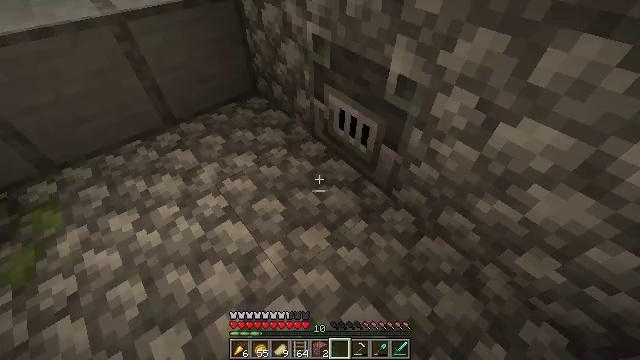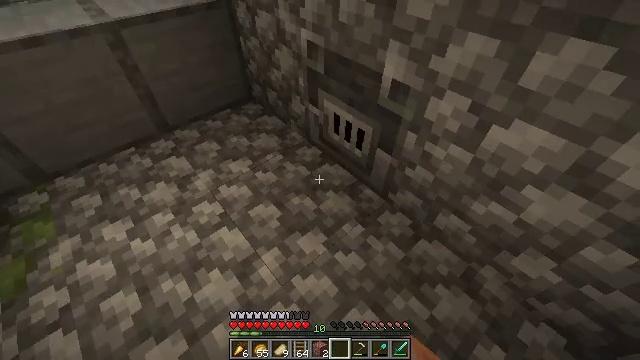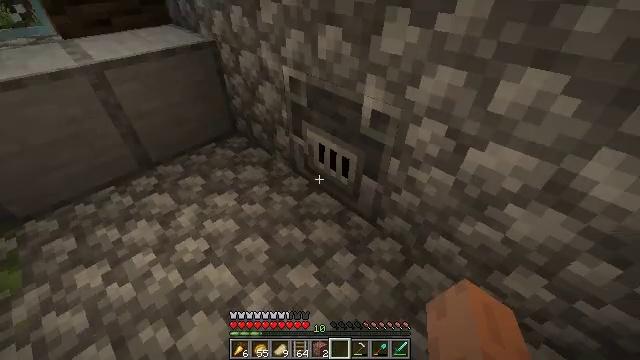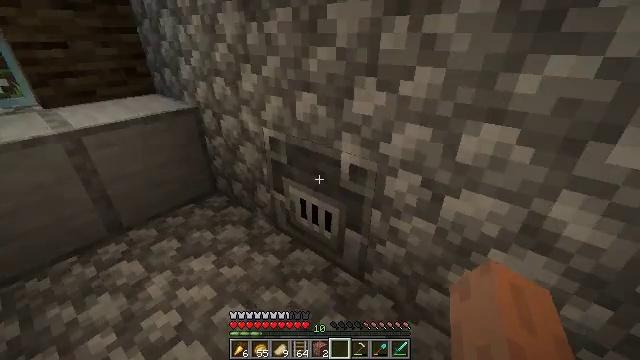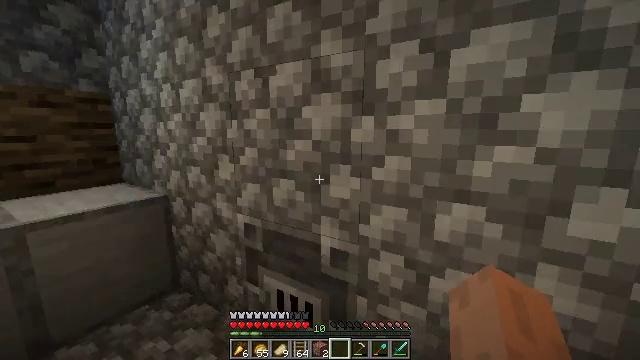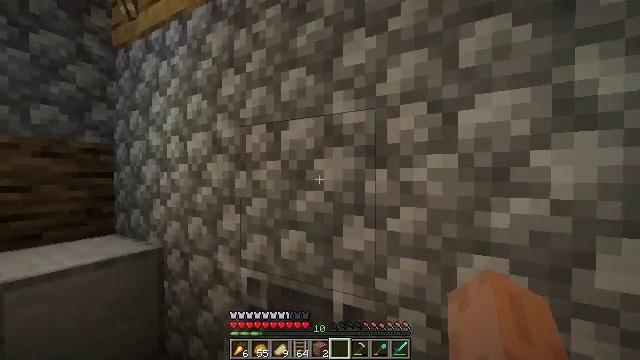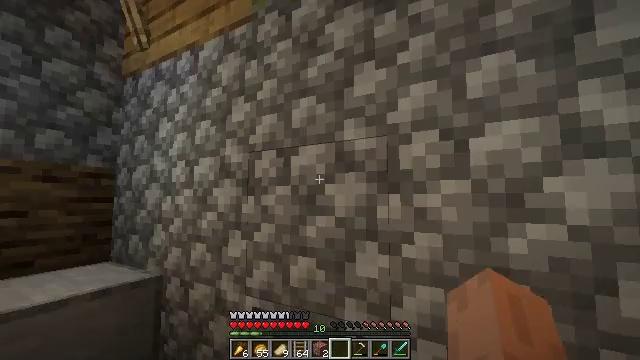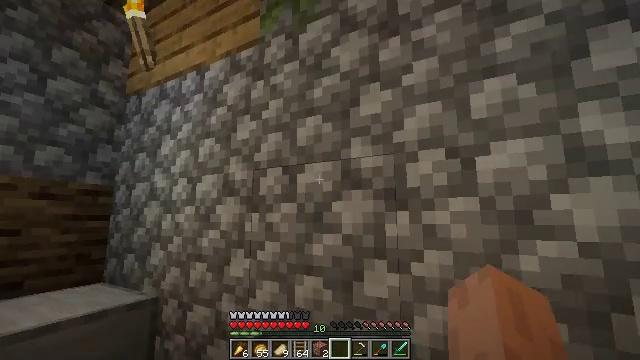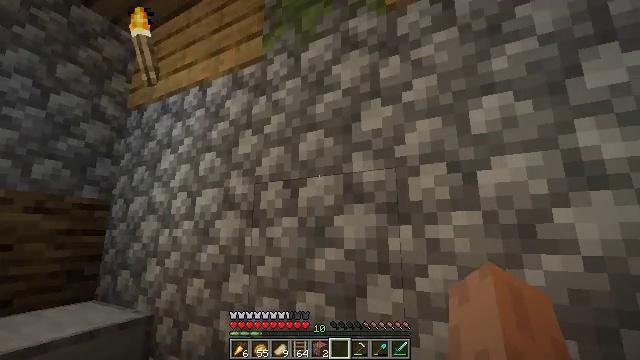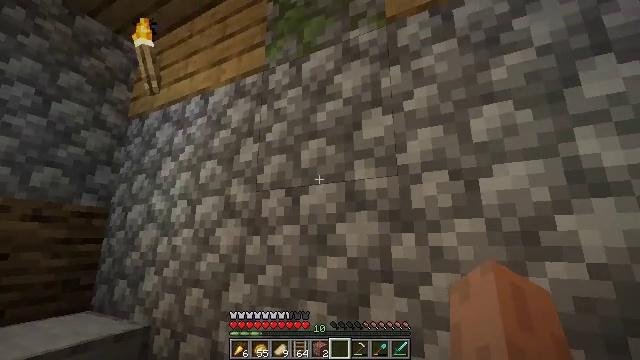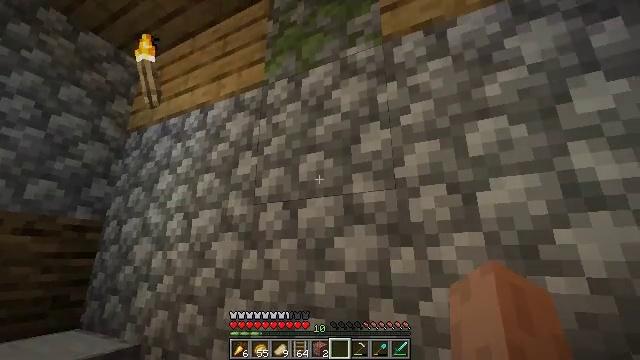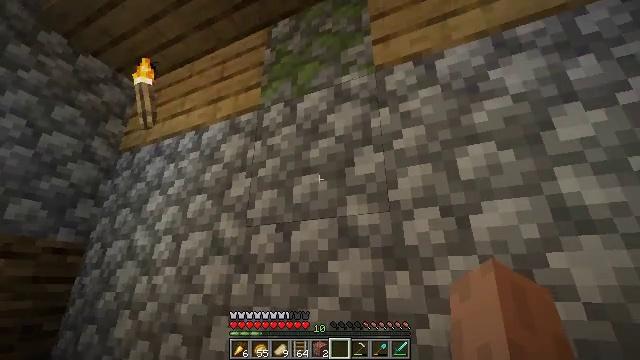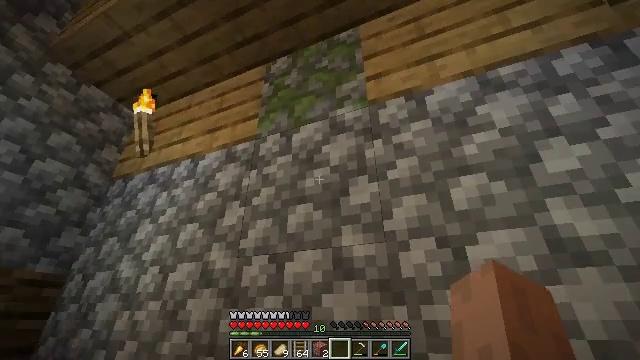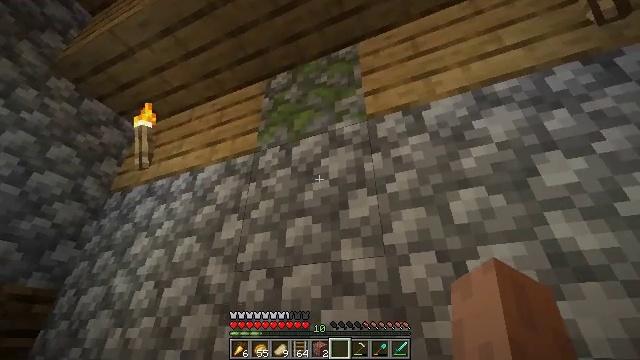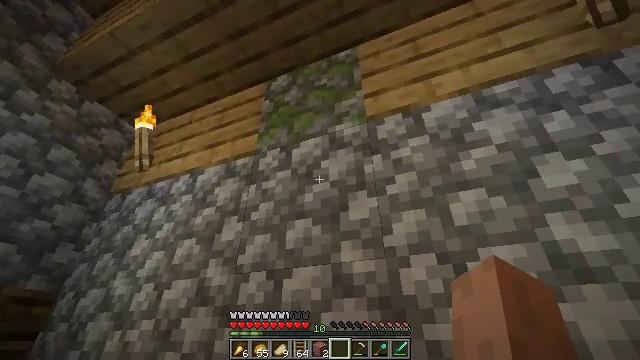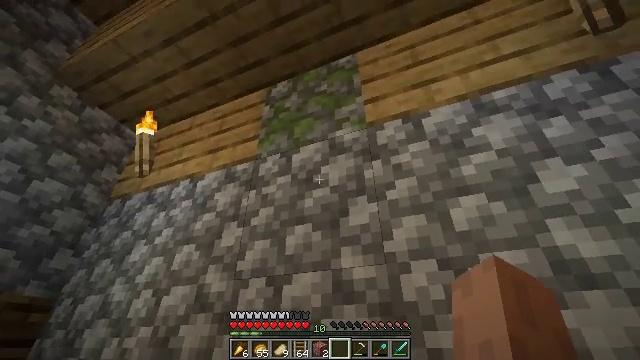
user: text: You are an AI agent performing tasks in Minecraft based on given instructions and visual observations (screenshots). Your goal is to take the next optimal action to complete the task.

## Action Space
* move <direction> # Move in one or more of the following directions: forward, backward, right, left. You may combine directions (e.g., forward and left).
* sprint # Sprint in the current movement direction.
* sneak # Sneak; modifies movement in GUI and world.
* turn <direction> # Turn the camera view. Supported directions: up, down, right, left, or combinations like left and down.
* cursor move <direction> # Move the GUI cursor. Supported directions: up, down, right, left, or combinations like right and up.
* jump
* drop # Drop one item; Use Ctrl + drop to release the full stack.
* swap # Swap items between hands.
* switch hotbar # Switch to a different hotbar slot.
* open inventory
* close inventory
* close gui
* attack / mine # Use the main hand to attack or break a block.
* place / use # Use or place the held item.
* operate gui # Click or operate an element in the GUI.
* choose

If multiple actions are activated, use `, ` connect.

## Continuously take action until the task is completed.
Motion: motion action
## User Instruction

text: Collect mossy cobblestone from a structure.
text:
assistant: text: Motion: turn right and up
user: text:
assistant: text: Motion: turn right and up
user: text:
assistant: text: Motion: turn right and up
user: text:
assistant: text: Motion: move left, turn right and up
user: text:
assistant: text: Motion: move left, turn right and up
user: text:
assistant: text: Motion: turn right and up
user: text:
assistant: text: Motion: turn right and up
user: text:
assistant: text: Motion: turn up
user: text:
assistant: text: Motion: turn up
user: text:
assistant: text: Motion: turn up
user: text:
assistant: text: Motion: turn right and up
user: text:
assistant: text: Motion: turn right and up
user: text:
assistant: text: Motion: turn up
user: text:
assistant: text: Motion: no_op
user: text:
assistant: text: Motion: turn up
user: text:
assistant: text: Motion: turn right and up
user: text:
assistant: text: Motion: turn up
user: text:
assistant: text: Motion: no_op
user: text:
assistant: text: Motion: no_op
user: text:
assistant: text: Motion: no_op
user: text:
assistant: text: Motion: turn up
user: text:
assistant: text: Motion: turn up
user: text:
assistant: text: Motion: no_op
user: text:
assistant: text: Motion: no_op
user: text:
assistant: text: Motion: no_op
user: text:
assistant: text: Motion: no_op
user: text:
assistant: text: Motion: turn left
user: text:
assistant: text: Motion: turn left and down
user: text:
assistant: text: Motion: turn left
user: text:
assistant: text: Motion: turn left and up